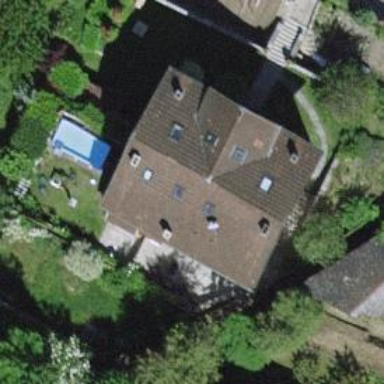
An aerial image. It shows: Building with gabled roof made of tiles. The roof orientation is across.